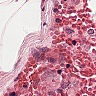
Metastatic tissue present: no